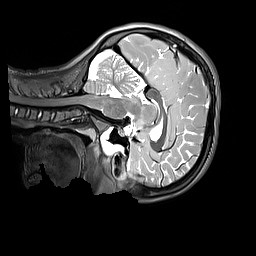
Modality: T2w
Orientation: sagittal
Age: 11
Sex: female
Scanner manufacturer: siemens
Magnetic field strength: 3 T
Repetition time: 3.2 s
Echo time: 0.408 s